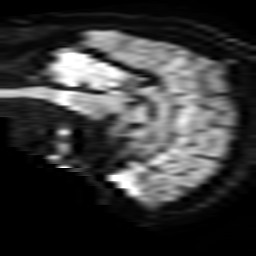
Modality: TRACE
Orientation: sagittal
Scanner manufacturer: philips
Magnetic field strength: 3 T
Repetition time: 4.642 s
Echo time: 0.07429 s